九年级 · 组合几何学
如图, $C$ 为 $\overline{A B}$ 的中点, $C D \perp O A$ 于点 $M, C E \perp O B$ 于点 $N, C D=4 \mathrm{~cm}$, 则 $C N=$ $\qquad$ $\mathrm{cm}$.

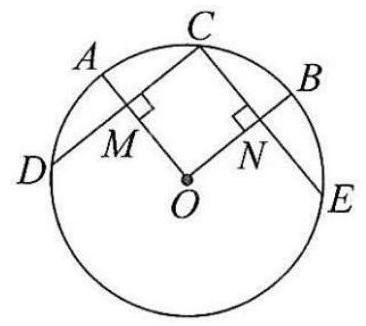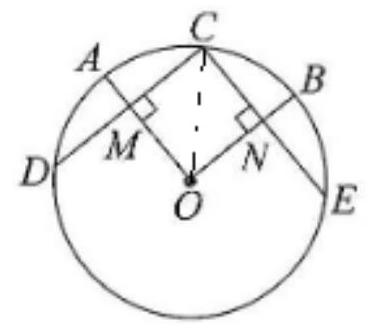
答案: 2


解析: 【分析】

本题考查的是垂径定理, 圆心角, 弧, 弦的关系, 角平分线的性质有关知识, 连接 $O C$, 由垂径定理可得 $C D=2 C M=4 \mathrm{~cm}$, 然后再利用 $C$ 是弧 $A B$ 的中点得出 $\angle A O C=\angle B O C$, 再根据 $C N \perp O B, C D \perp O A$可得出 $C M=C N=2 \mathrm{~cm}$.

【解答】

解: 连接 $O C$, 如图,

$\because C D \perp O A$,

$\therefore C D \perp O M$,

由垂径定理可知 $C D=2 C M=4 \mathrm{~cm}$ ，

$\because C$ 是弧 $A B$ 的中点,

$\therefore \overparen{A C}=\overparen{B C}$

$\therefore \angle A O C=\angle B O C$,

$\because C N \perp O B, C D \perp O A$,

$\therefore C M=C N=2 \mathrm{~cm}$.

故答案为 2 .